Question: I am trying show a left border for a paragraph using :before class.
But the output seems bit different from what I want to achieve.
Code:
'''
p.left-border::before {
border-left: 3px solid #9e9464;
content:"";
padding: 0 20px 0 0;
vertical-align: middle;
}
p {
line-height:30px;
}
'''
'''
<h4>Our Unique Approach</h4>
<p class="left-border">Aspire to Acheive is unlike anything you've ever experienced. The Fellowship brings together some of the world's most creative and motivated young people, and helps them bring their most ambitious projects to life. Thiel Fellows are given a grant of $100,000 to focus on their work, their research, and their self-education while outside of university.</p>
'''
Here is the link to a <URL> of what I have done so far.
Here is the screenshot of what I want to achieve:

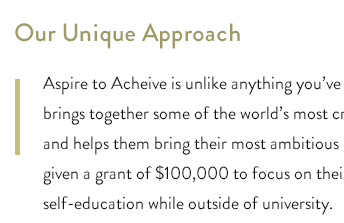
Answer: maybe so?
'''
p {
line-height:30px;
padding-left: 20px;
position: relative;
}
p.left-border::before {
content:"";
position: absolute; top: 10px; left: 0;
vertical-align: middle;
height: 60%;
width: 5px;
background: #9e9464;
}
'''
'''
<h4>Our Unique Approach</h4>
<p class="left-border">Aspire to Acheive is unlike anything you've ever experienced. The Fellowship brings together some of the world's most creative and motivated young people, and helps them bring their most ambitious projects to life. Thiel Fellows are given a grant of $100,000 to focus on their work, their research, and their self-education while outside of university.</p>
'''